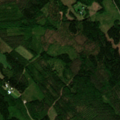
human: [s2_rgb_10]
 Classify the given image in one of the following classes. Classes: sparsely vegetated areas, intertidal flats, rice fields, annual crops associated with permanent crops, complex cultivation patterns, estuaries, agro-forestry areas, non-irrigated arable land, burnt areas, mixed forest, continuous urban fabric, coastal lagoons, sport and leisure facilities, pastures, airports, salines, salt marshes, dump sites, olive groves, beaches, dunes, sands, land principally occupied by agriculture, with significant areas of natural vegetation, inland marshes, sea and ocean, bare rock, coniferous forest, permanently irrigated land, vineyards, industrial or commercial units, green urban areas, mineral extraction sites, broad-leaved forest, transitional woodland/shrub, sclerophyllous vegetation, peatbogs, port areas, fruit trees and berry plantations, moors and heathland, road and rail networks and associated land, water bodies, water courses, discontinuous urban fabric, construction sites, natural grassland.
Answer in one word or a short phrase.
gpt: coniferous forest, mixed forest